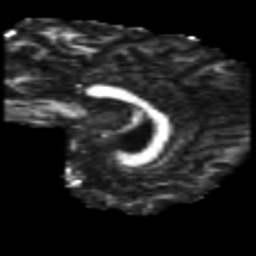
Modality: FA
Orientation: sagittal
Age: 22
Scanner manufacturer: philips
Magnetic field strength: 3 T
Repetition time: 8.6 s
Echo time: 0.127 s